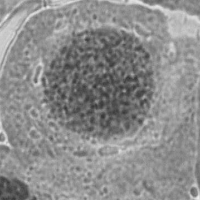
Label: prophase